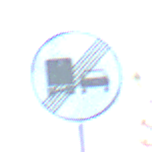
Verkehrszeichen: EndeUeberholverbotKraftfahrzeuge
Umgebung: Outdoor, Nature
Tageszeit: MorningAfternoon
Wetter: Clear
Licht: Natural
Jahreszeit: Autumn
Kontrast: HighContrast